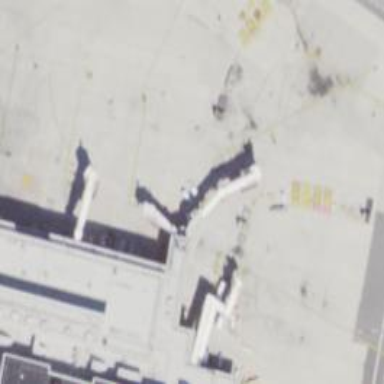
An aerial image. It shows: Airport gate.